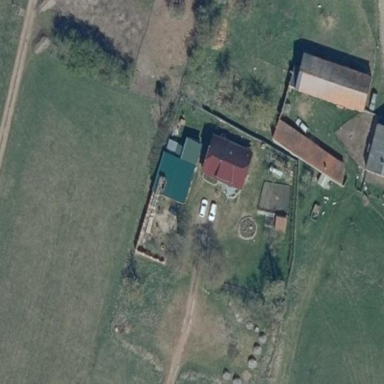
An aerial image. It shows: Farmyard area.